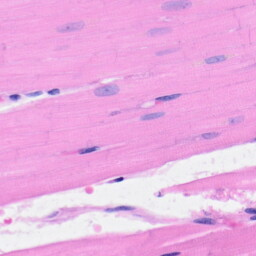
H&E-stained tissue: Heart